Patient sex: M
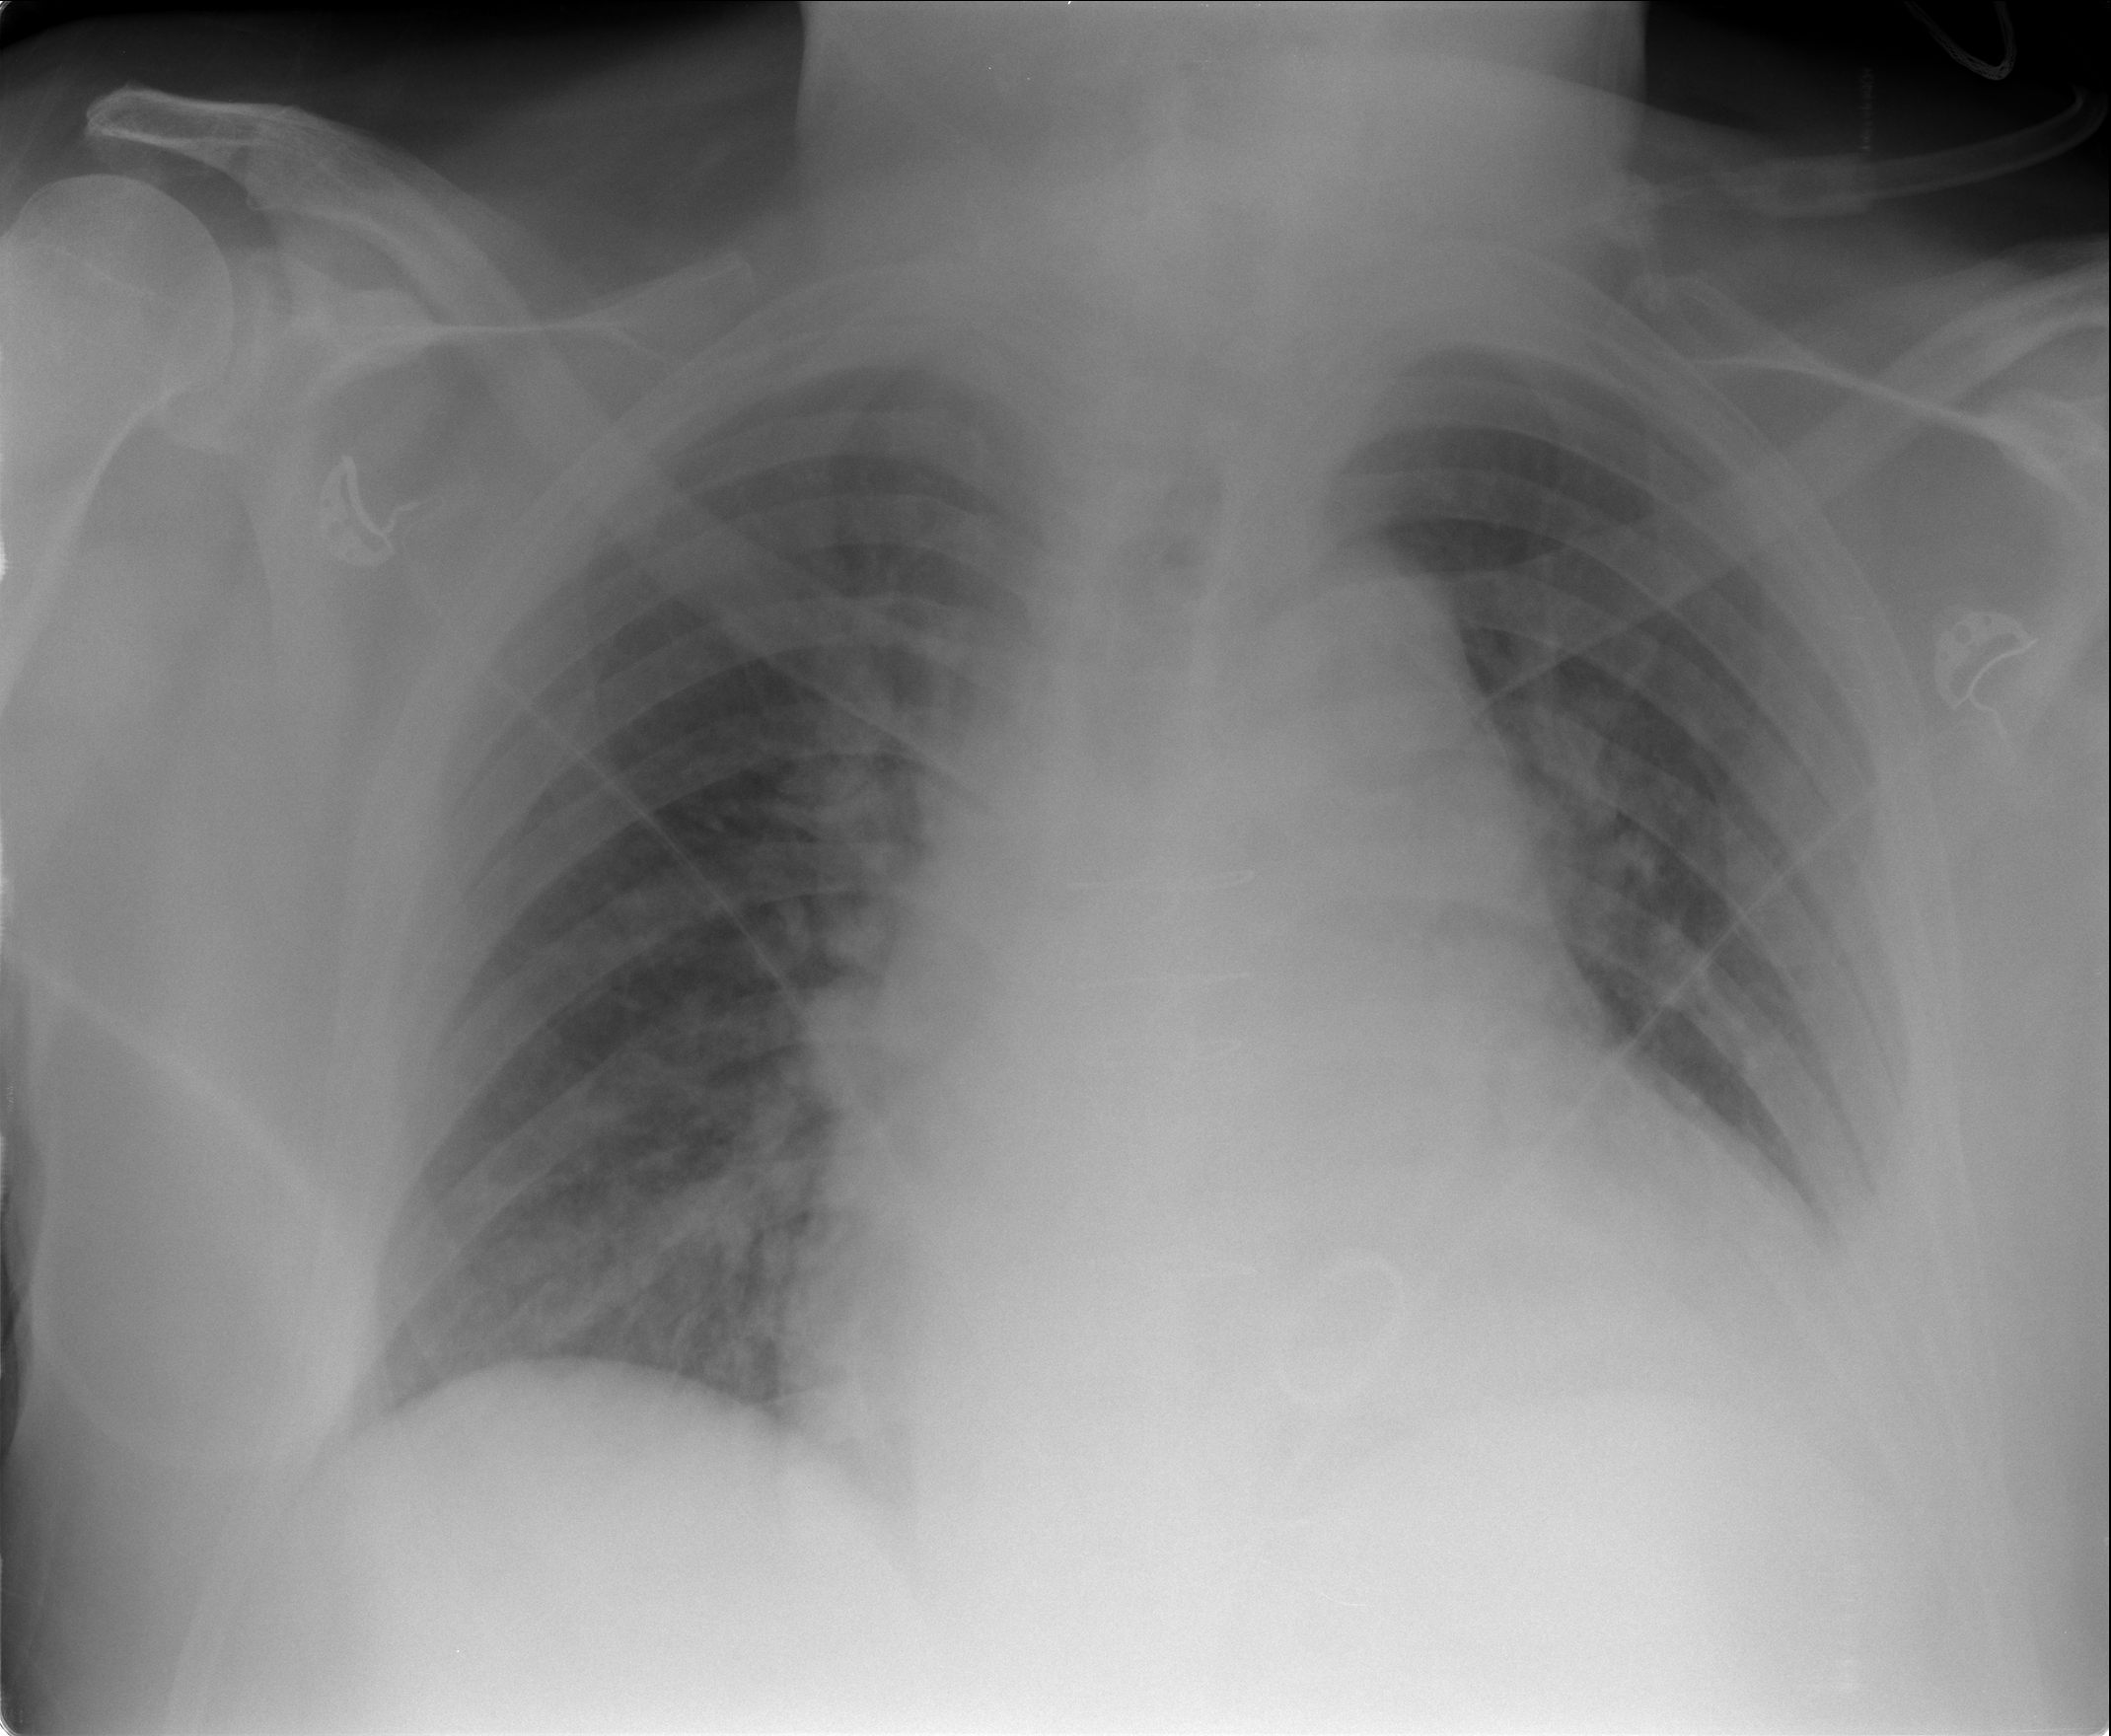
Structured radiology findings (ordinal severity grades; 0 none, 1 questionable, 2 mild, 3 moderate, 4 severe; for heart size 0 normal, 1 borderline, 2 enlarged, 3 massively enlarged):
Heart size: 2
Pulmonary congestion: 2
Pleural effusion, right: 2
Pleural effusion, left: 3
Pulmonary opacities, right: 2
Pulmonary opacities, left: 2
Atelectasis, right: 2
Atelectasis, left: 2